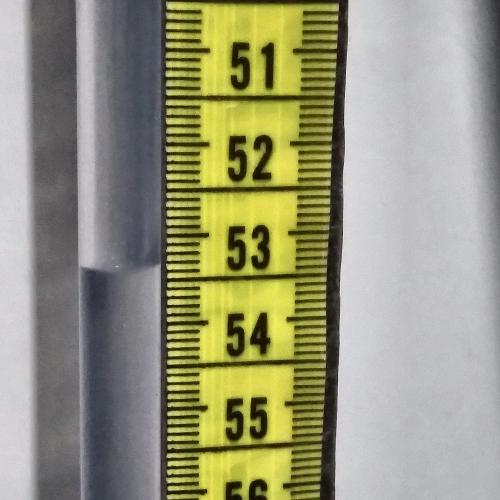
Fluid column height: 53.3 cm